Question: I have issue Janrain social login UI. I have used two column layout but it renders one column layout.

It should look like image 1
but it is looking like as image 2
Please suggest
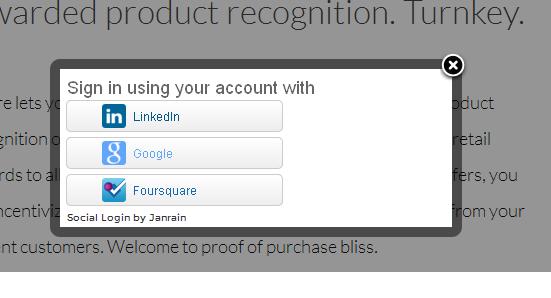
Answer: Ok i found the issue. There was no issue with janrain. It was mine template css that was conflicting with the css of jainrain.
i am happy that i managed to fix it